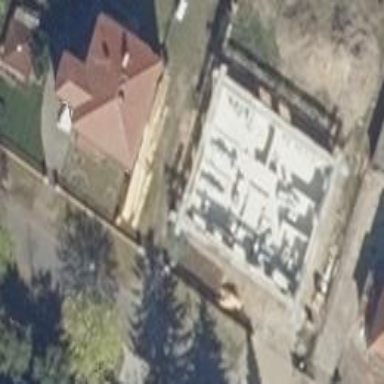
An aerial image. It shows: Hipped roof on residential building.